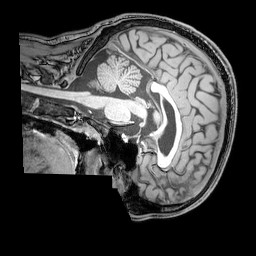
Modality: T1w
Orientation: sagittal
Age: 21
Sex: male
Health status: healthy
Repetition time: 0.081 s
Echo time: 0.037 s